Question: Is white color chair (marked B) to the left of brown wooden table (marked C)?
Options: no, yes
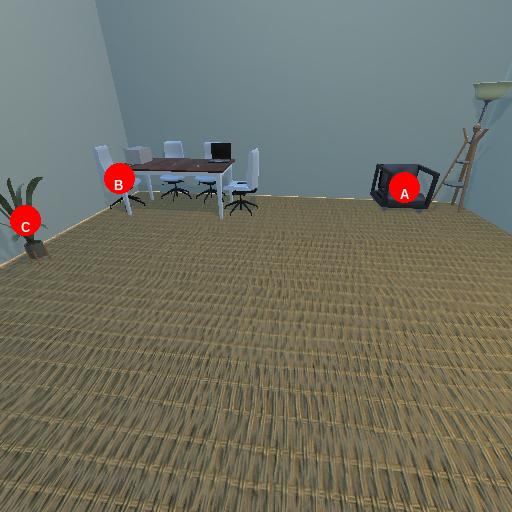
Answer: no